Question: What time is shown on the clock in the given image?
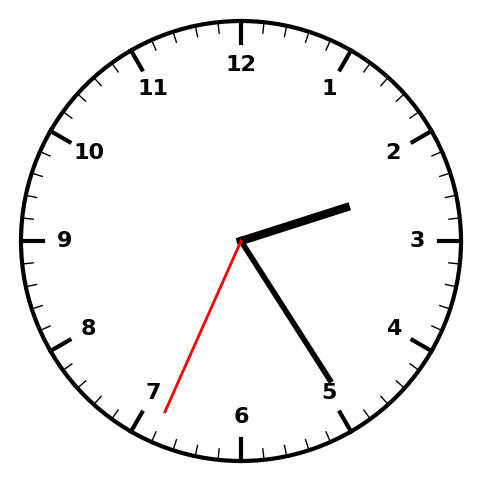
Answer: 02:24:34